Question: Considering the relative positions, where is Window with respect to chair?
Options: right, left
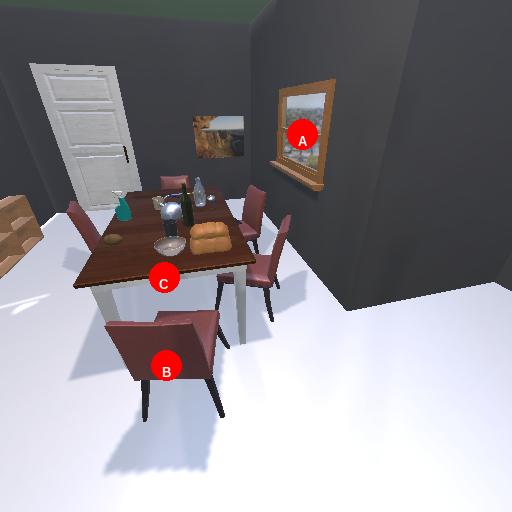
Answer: right